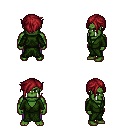
a pixel art fantasy rpg character, male body template, orc, green skin, green robe, magenta pants, brunette pixie cut hairstyle, four views (front, back, left, right), 2x2 character sprite sheet, small pixel art, hard edges, no anti-aliasing